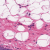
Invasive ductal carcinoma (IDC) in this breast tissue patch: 0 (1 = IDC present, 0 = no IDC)